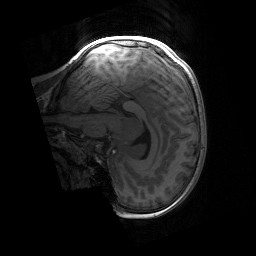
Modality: T1w
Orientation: sagittal
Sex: male
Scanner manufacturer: siemens
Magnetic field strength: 3 T
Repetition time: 1.9 s
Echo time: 0.00243 s